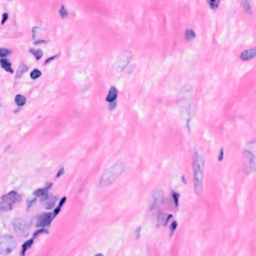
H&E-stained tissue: Breast